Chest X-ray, AP view. Patient: 34 years old, sex M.
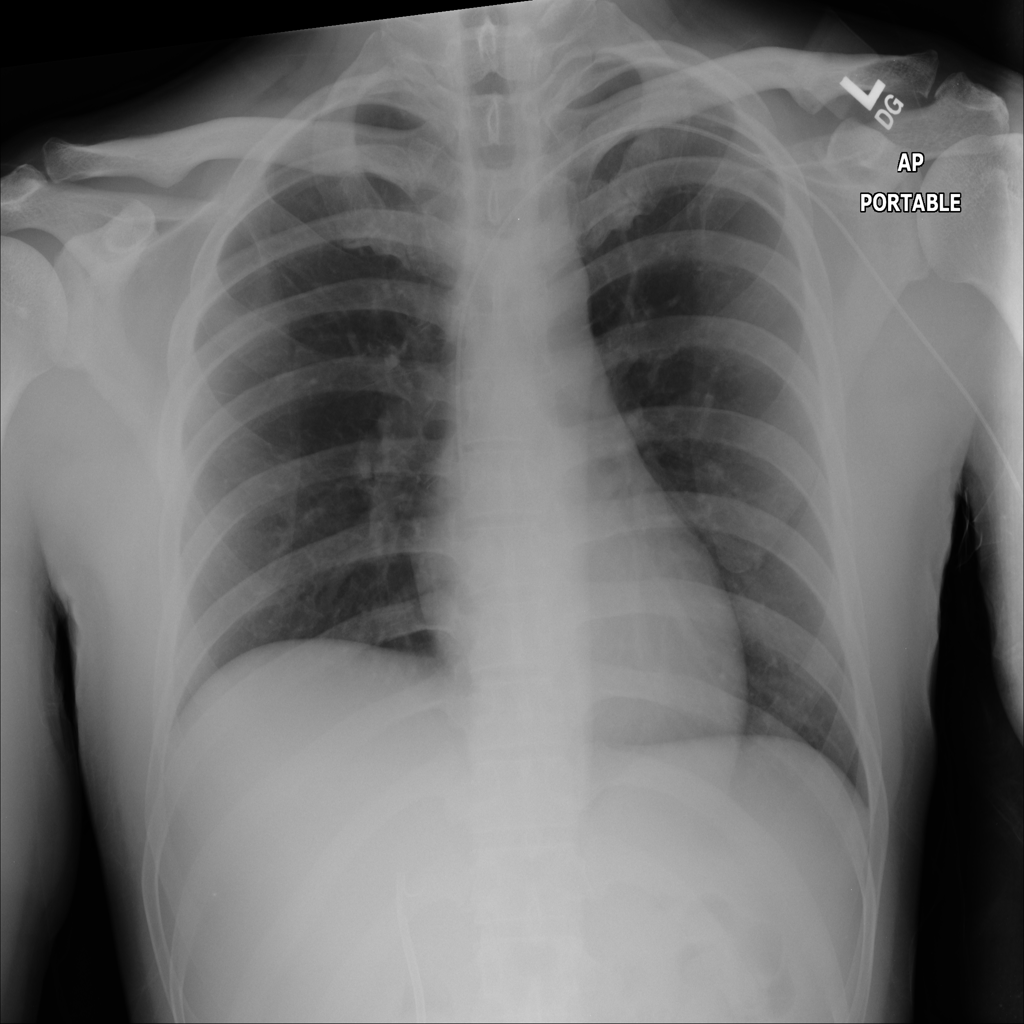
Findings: No Finding